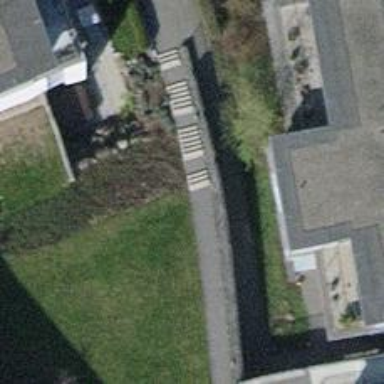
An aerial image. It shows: Set of steps on the road.